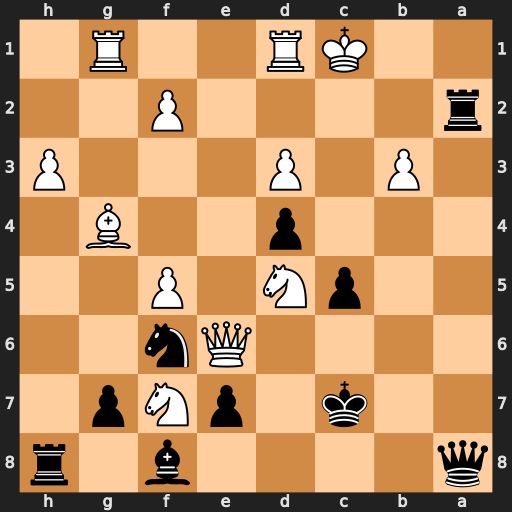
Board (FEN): q4b1r/2k1pNp1/4Qn2/2pN1P2/3p2B1/1P1P3P/r4P2/2KR2R1
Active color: b
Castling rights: -
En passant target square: -
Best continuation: Nxd5 Qe5+ Kb6